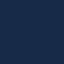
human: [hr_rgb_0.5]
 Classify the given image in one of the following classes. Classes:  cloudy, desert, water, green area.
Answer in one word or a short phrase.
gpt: water